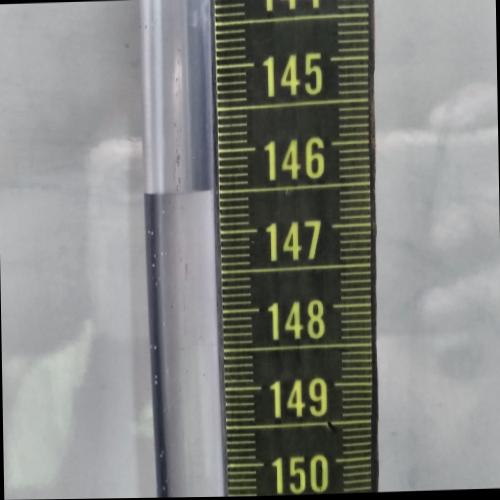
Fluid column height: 146.5 cm